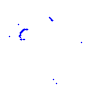
Particle: proton